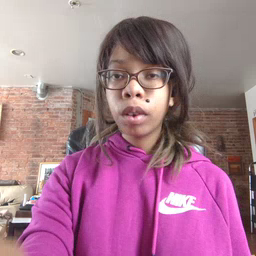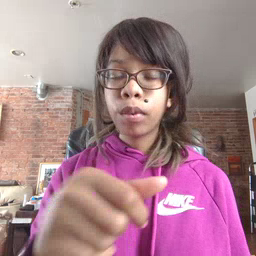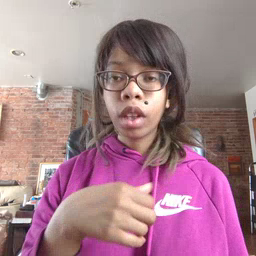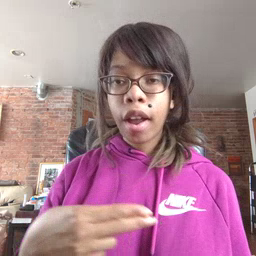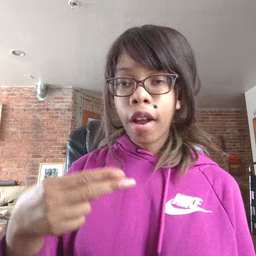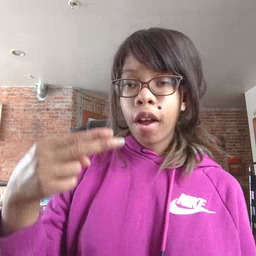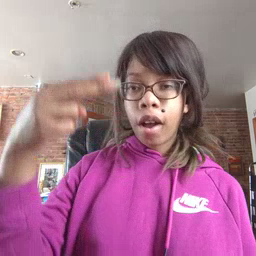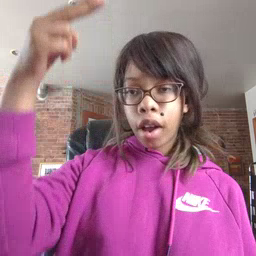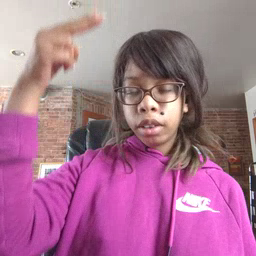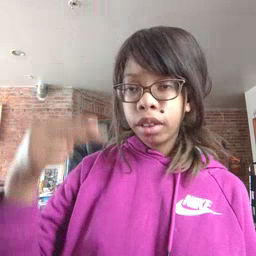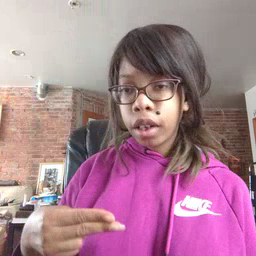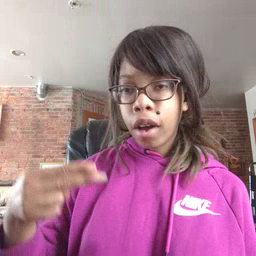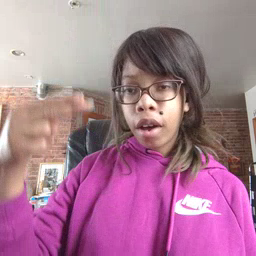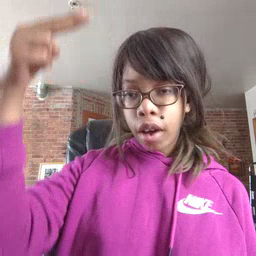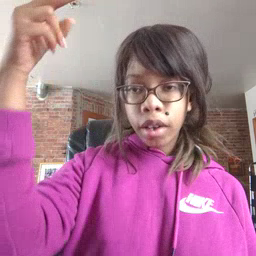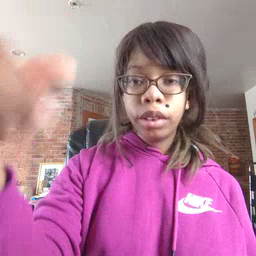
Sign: high